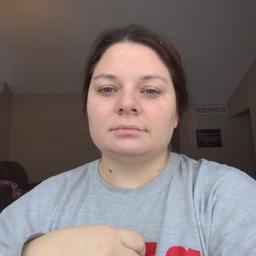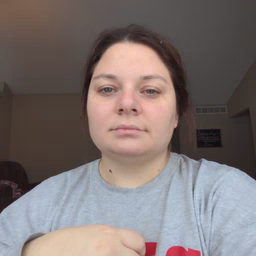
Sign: loud